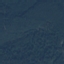
Land use / land cover: Forest